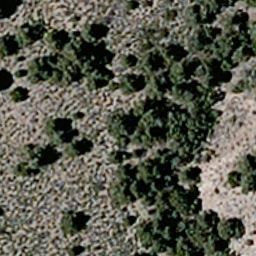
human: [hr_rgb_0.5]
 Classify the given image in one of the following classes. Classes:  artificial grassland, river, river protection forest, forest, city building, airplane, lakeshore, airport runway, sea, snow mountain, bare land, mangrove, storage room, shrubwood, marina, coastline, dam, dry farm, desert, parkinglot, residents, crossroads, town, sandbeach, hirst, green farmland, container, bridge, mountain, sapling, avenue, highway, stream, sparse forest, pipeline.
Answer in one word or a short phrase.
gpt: sparse forest